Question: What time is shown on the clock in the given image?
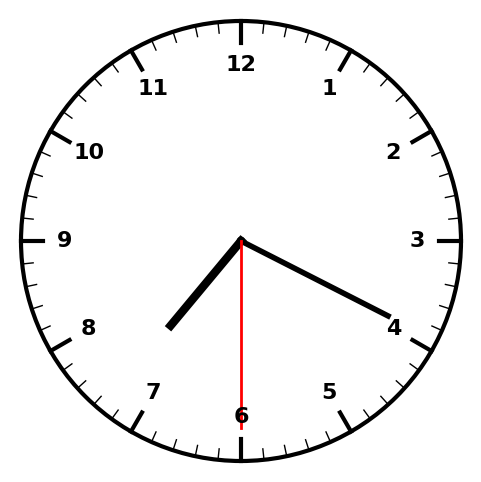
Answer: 07:19:30